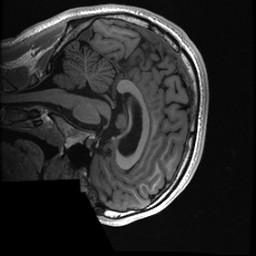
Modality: T1w
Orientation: sagittal
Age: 24
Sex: male